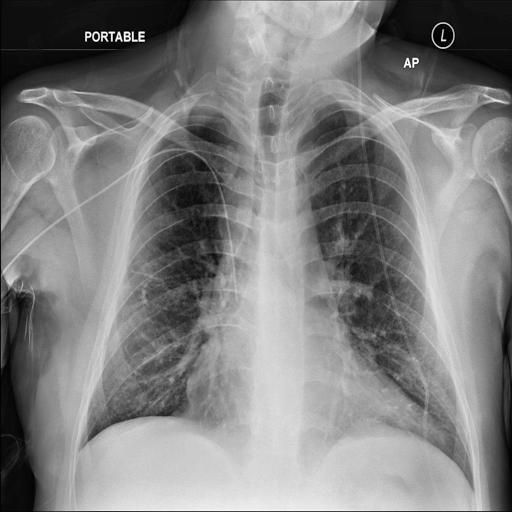
Finding: NORMAL